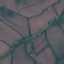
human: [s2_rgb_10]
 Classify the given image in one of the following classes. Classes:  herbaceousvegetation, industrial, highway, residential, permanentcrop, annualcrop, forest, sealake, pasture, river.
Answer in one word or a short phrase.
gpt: Pasture